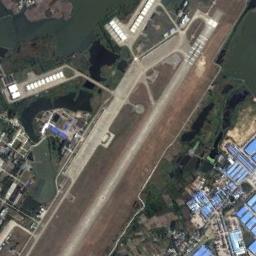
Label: airport